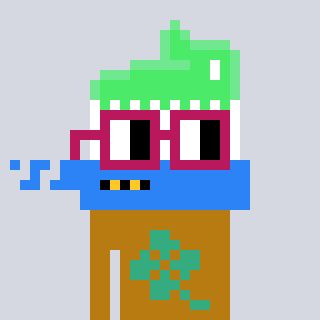
a pixel art character with square dark red glasses, a toothbrush-shaped head and a gold-colored body on a cool background